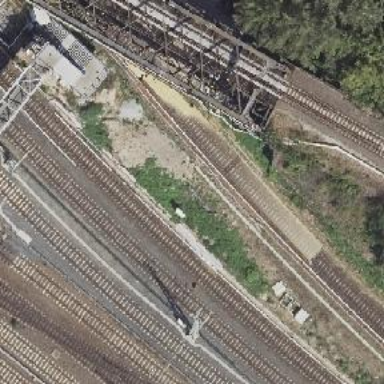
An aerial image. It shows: Light rail electrified railway with power from the bottom.